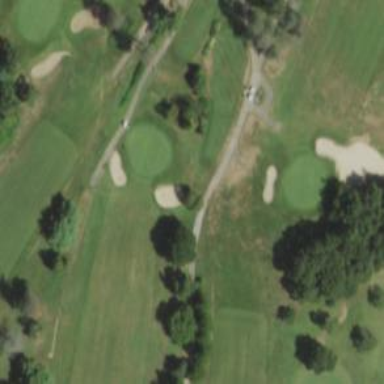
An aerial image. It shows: View of golf hole.